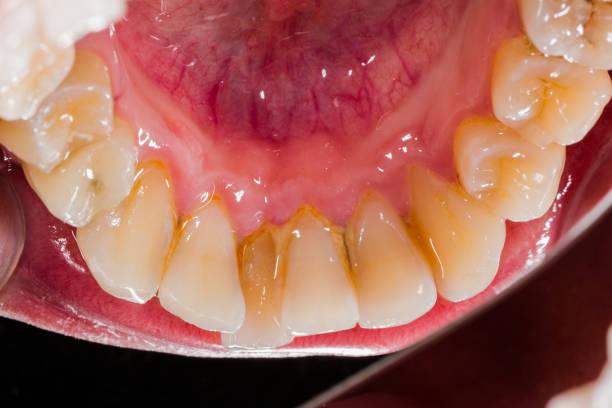
Condition: Gingivitis